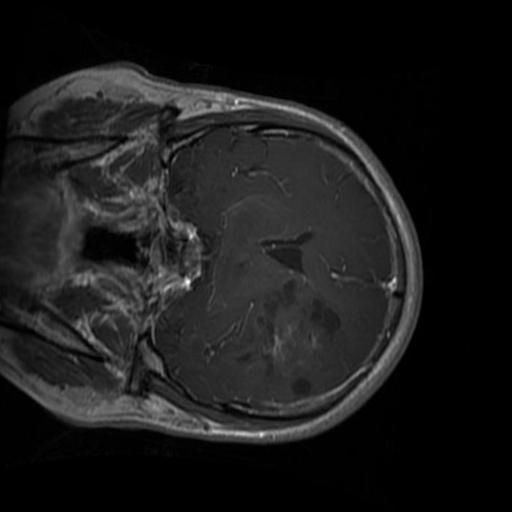
Label: brain_glioma